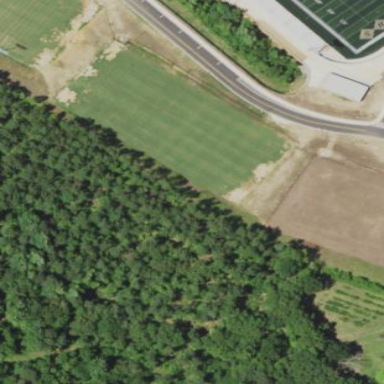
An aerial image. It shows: Grassy pitch where soccer and American football can be played.